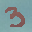
Label: 3